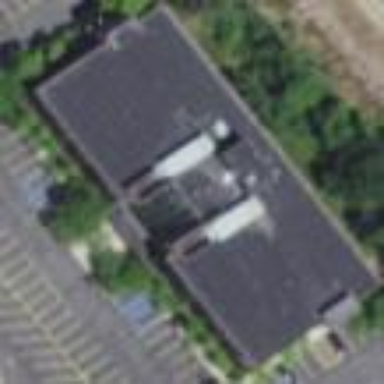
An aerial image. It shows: Building.